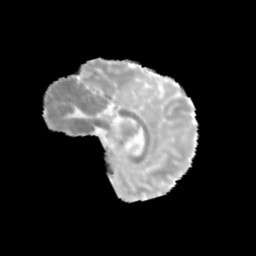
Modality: MD
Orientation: sagittal
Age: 12
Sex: female
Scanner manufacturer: siemens
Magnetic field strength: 3 T
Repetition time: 3.8 s
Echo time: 0.07 s